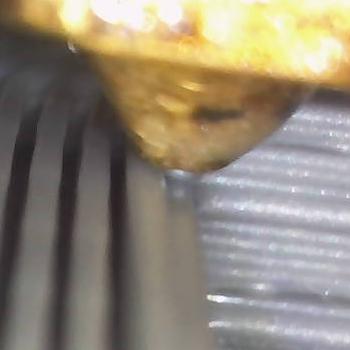
Flow rate: 144%